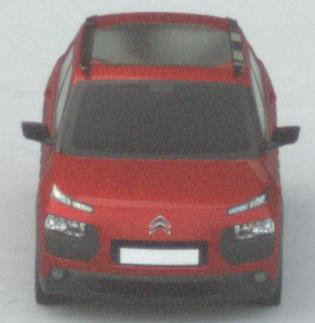
Make: Citroen
Model: C4 Cactus PureTech 75
Detailed model: C4 Cactus
Model produced from: 2014/09
Model produced until: 2015/03
Doors: 5
Color: red
Road condition: dry road
Daytime: morning or afternoon
Contrast: low contrast